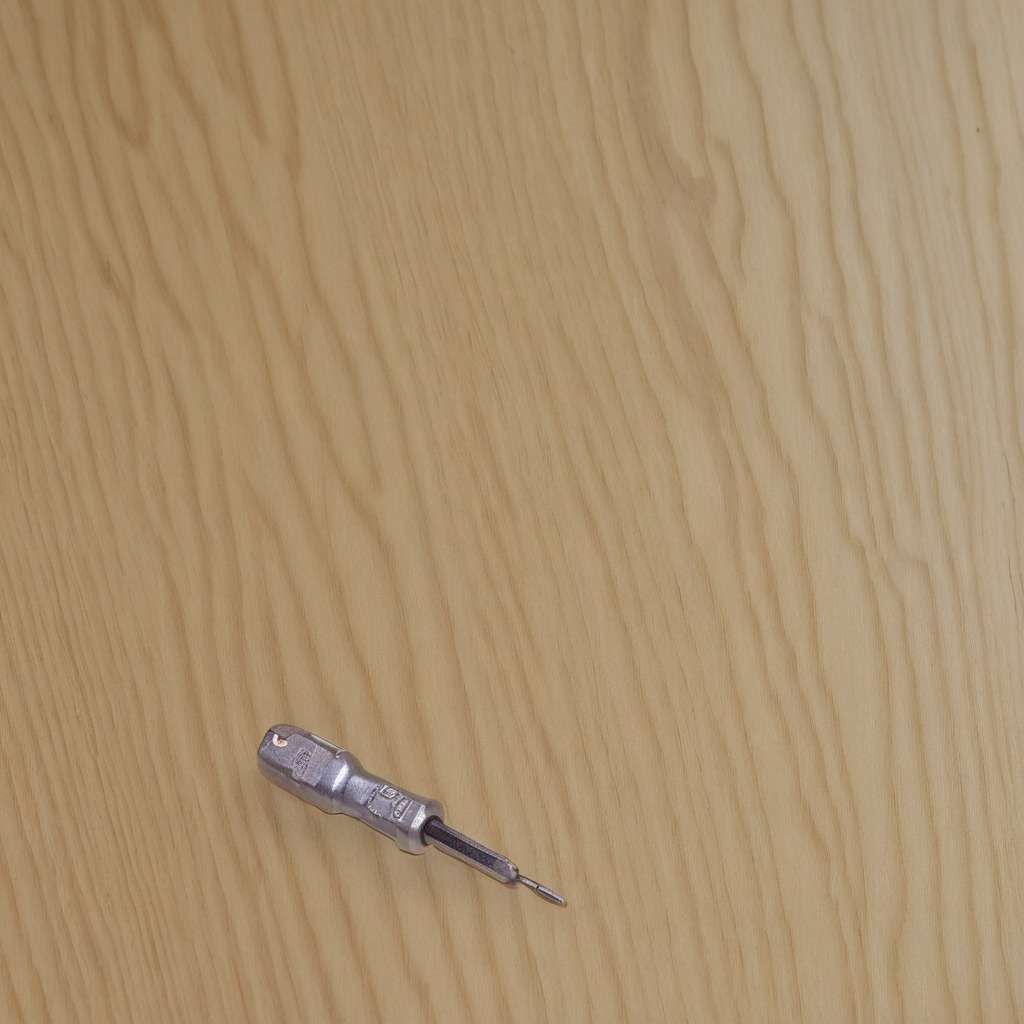
A screwdriver lies on the plywood surface in a paint workshop lit by afternoon window light.